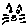
Label: cat